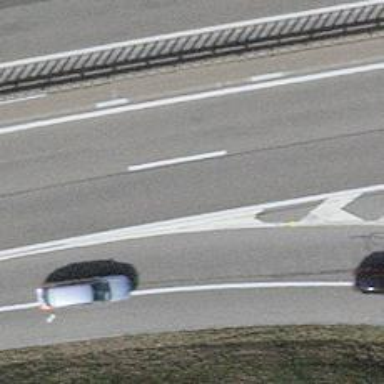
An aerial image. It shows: Asphalt motorway.